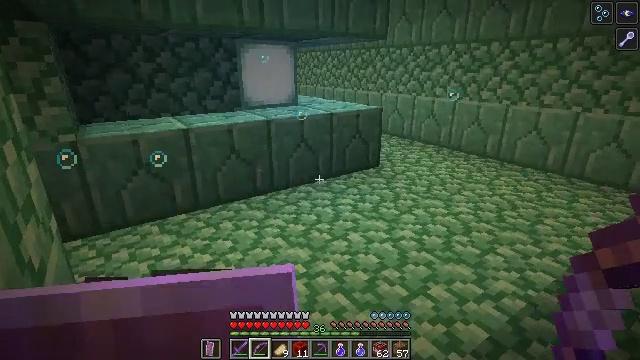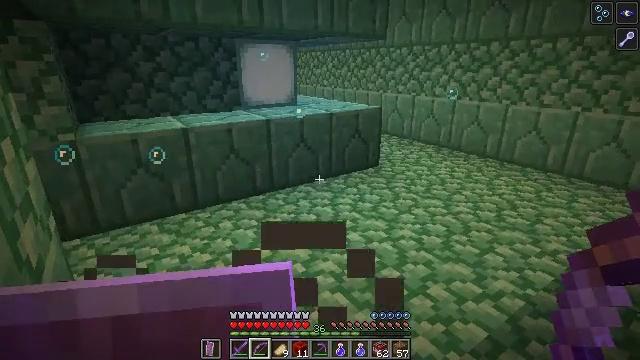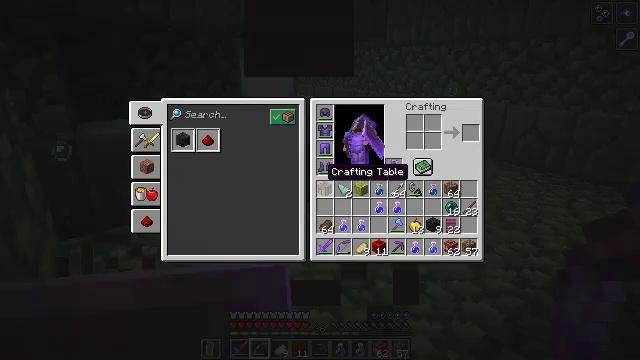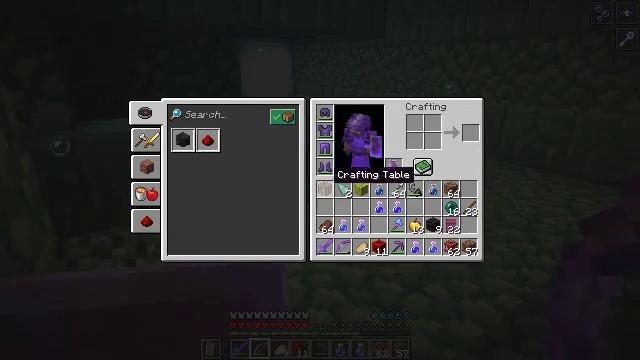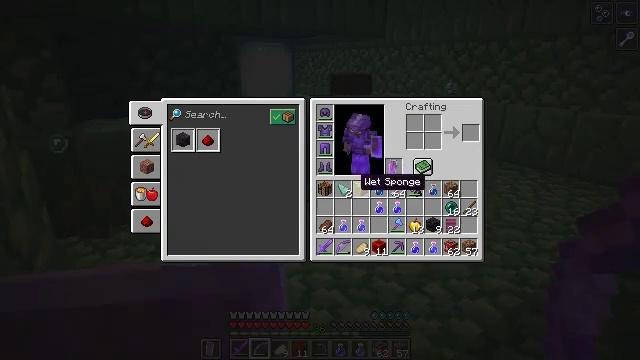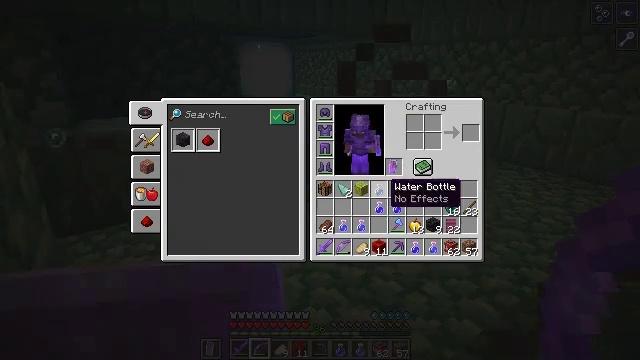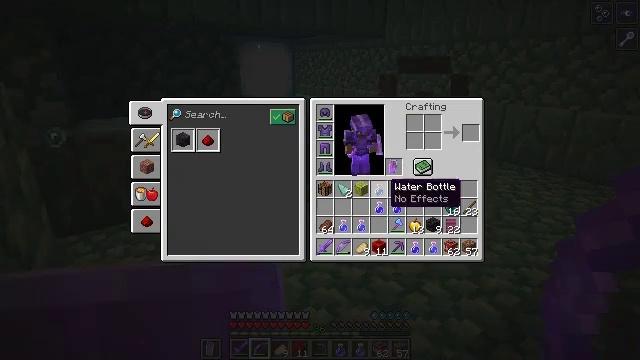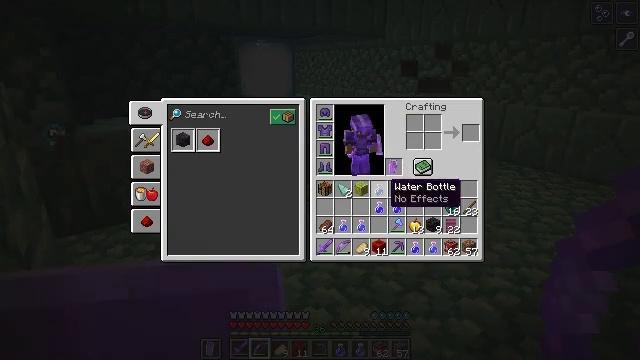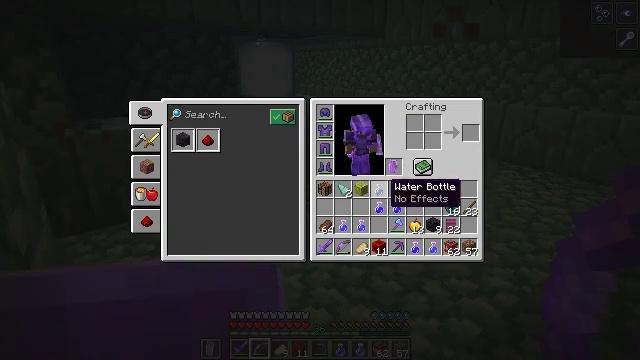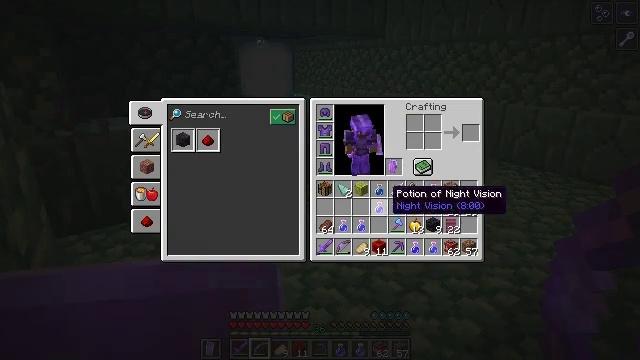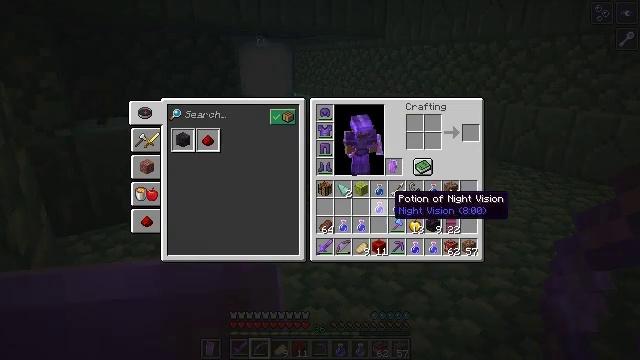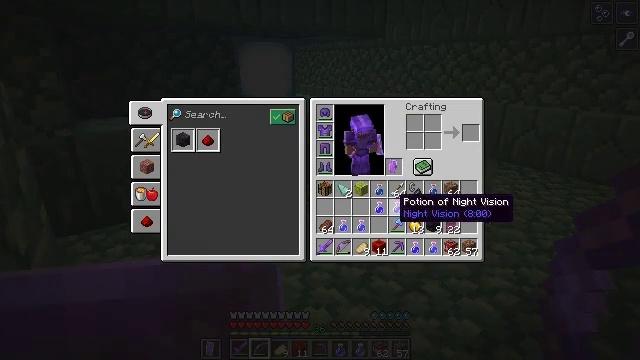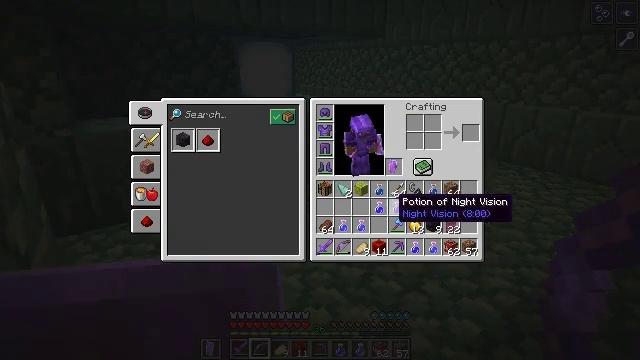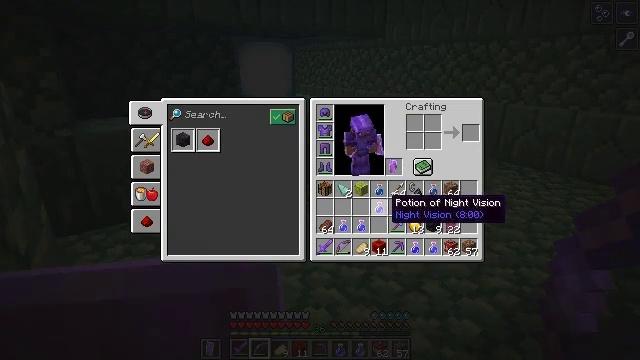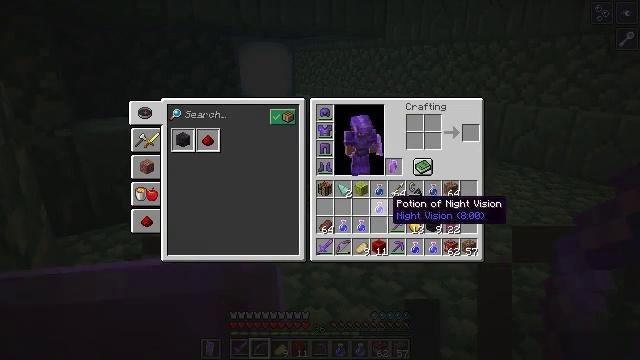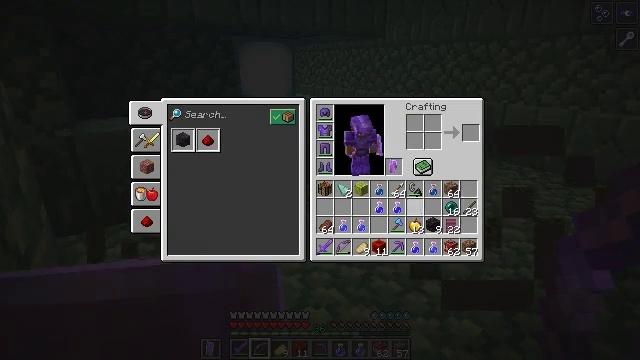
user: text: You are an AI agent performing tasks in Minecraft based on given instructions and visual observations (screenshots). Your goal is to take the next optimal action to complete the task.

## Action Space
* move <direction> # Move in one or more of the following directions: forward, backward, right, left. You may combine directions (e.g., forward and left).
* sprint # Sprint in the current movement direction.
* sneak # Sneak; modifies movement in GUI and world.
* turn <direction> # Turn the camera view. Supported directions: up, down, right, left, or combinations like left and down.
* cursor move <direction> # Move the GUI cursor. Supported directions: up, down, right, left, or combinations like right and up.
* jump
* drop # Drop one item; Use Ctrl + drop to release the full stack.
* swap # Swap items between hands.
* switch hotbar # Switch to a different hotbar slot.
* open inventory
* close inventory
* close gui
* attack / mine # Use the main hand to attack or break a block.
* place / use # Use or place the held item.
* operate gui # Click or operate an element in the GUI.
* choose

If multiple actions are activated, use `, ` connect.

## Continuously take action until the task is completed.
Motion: motion action
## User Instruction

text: Combat the guardian.
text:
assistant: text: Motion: no_op
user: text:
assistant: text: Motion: open inventory
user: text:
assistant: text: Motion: open inventory
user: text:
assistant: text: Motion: turn right and down, open inventory
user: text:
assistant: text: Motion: turn right
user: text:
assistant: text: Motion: no_op
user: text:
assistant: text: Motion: no_op
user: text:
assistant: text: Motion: no_op
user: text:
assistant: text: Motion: turn down
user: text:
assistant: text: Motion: no_op
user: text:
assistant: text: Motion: no_op
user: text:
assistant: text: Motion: no_op
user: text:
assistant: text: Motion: turn left
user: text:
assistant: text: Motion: no_op
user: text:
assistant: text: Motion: turn right and up
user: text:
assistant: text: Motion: turn right and up
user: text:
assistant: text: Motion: turn right
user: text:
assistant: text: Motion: no_op
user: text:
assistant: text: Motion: no_op
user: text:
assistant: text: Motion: no_op
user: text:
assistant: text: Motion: turn left
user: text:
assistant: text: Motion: turn left
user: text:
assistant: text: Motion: no_op
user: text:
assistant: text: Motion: turn left and down
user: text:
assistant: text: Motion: turn left and down
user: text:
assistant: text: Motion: no_op
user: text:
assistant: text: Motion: no_op
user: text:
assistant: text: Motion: no_op
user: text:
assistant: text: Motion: no_op
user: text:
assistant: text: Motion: no_op